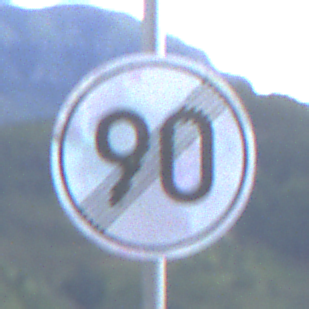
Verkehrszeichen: EndeGeschwindigkeit90
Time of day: SunriseSunset
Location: Outdoor (Nature)
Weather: PartlyCloudy
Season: NotSpecified
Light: Natural